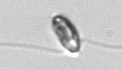
Label: flagellate